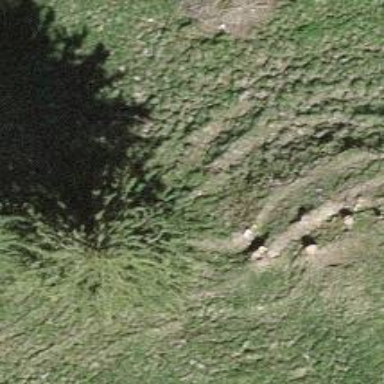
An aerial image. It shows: Evergreen needle-leaved tree.